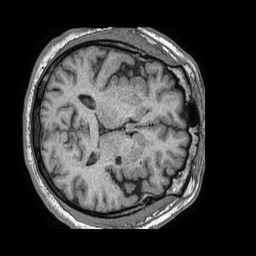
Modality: T1w
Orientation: axial
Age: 53
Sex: male
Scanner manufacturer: philips
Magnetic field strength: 1.5 T
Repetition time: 0.007511 s
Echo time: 0.00342 s